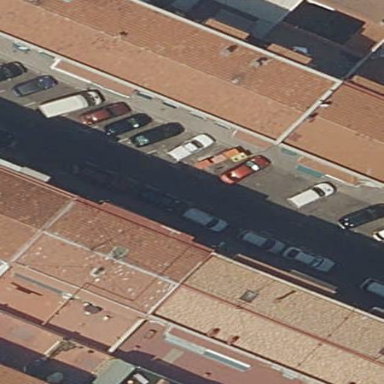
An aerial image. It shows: Parking area with asphalt surface. It is street-side parking with diagonal orientation.